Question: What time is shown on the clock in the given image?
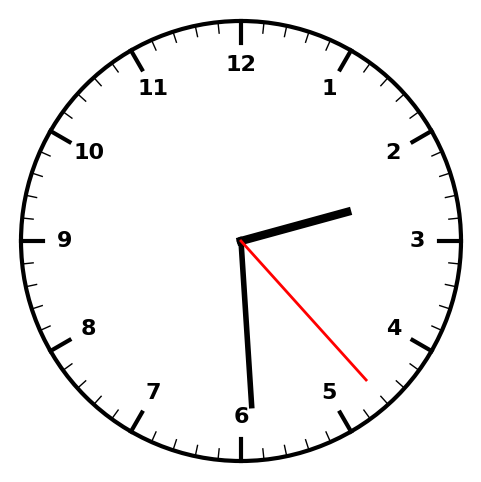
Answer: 02:29:23